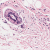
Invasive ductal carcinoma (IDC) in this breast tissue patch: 0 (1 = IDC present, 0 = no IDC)